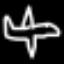
Label: airplane